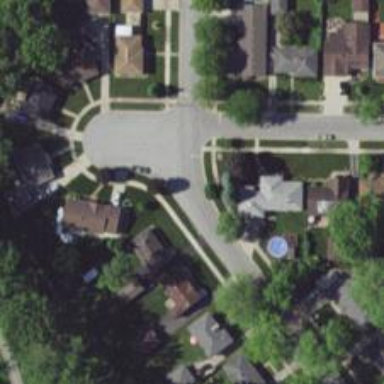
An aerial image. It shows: Residential road.